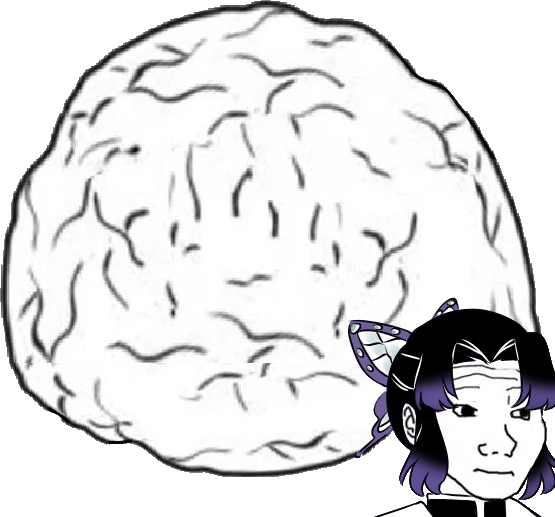
Label: 5_Brainiak